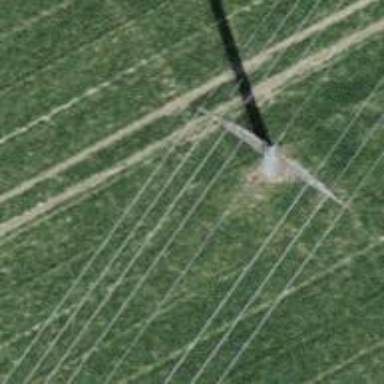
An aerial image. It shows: Concrete power pole.